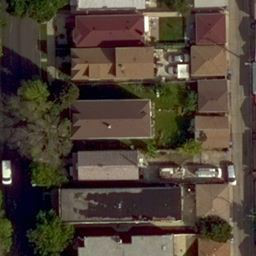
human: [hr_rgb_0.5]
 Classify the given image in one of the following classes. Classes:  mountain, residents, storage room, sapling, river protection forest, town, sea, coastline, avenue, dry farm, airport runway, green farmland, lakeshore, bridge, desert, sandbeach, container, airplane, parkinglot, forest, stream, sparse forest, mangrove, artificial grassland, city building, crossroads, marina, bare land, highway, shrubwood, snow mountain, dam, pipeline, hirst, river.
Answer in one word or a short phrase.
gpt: residents